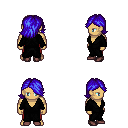
a pixel art fantasy rpg character, male body template, human, tanned skin, gray robe, red pants, blue swoop hairstyle, maroon shoes, four views (front, back, left, right), 2x2 character sprite sheet, small pixel art, hard edges, no anti-aliasing